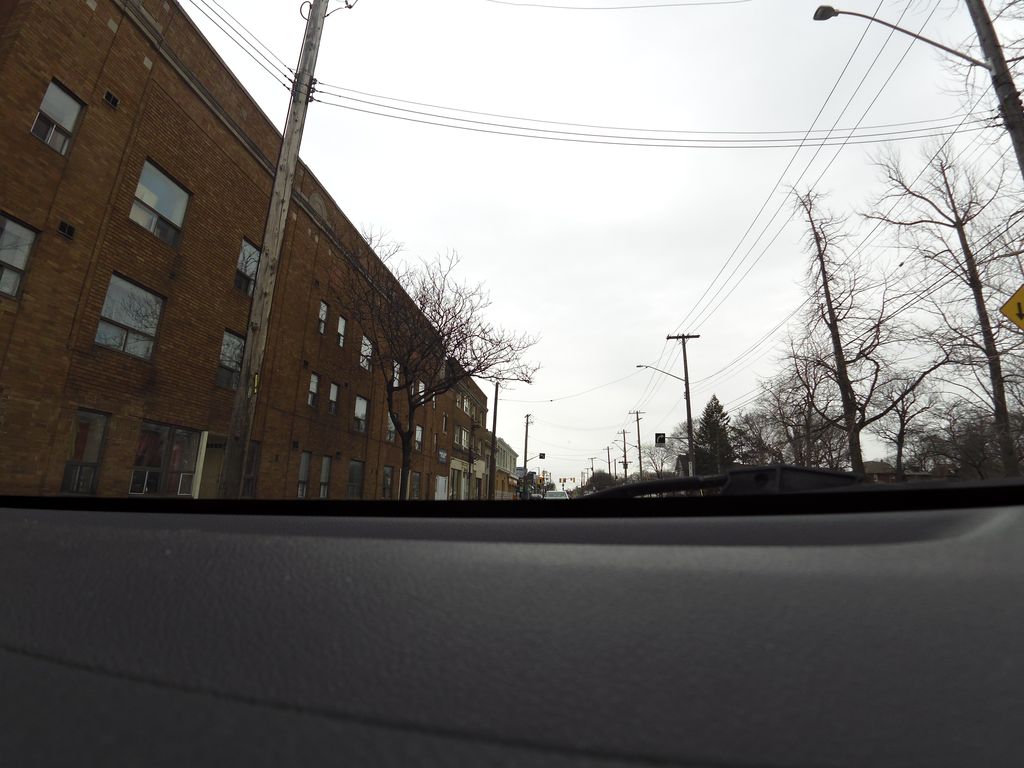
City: hamilton